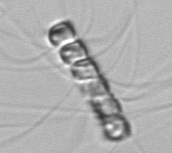
Label: Chaetoceros